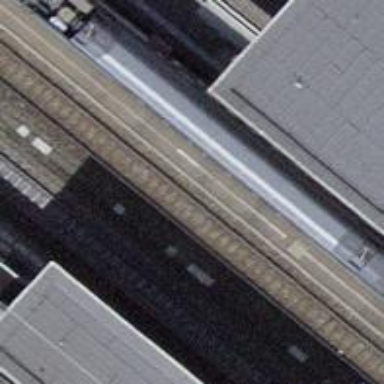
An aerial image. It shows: Railway stop with public transport stop position.